Question: My eclipse does not show the 'Java Build Path' option in a JAVA project's properties -- despite the fact that I took care to <URL>.
This is my project's properties screenshot (on the left side side, there should be an option for Java Build Path):

is this and can I fix it?
BTW, the project builds just fine when I type 'ant run'.
Eclipse version is Indigo (3.7) SR2.
---
In reply to the 1st comment below, the '.project' files shows:
'''
<natures>
<nature>org.eclipse.jdt.core.javanature</nature>
</natures>
'''
---
In reply to the 2nd comment below, the '.project' contents of the "top level folder" is:
'''
<?xml version="1.0" encoding="UTF-8"?>
<projectDescription>
<name>MyInheritedCrab</name>
<comment></comment>
<projects>
</projects>
<buildSpec>
<buildCommand>
<name>org.eclipse.ui.externaltools.ExternalToolBuilder</name>
<triggers>full,incremental,</triggers>
<arguments>
<dictionary>
<key>LaunchConfigHandle</key>
<value>&lt;project&gt;/.externalToolBuilders/MyInheritedCrab build.xml [Builder].launch</value>
</dictionary>
</arguments>
</buildCommand>
</buildSpec>
<natures>
</natures>
</projectDescription>
'''
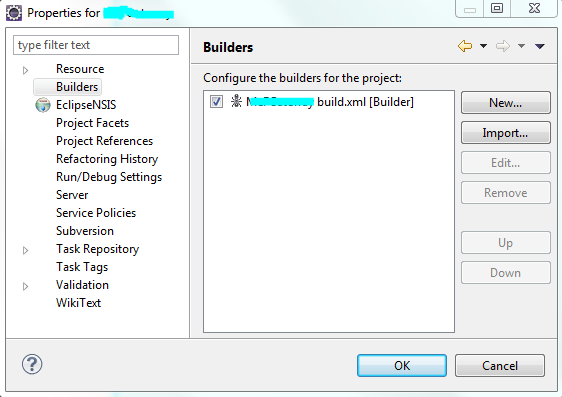
Answer: When checking code out from SVN (or any other source control system) you must make sure that Eclipse projects are checked out at the top level of the workspace. Projects nested in folders will not be recognized as projects by Eclipse.
Eclipse projects always have a '.project' file in the project folder (but files starting with a '.' are sometimes hidden by file browsers).